Question: '''
public class Tab1 extends Fragment implements OnClickListener {
TextView text_fname, text_lname;
EditText edit_fname, edit_lname;
@Override
public View onCreateView(LayoutInflater inflater, ViewGroup container,
Bundle savedInstanceState) {
View v = inflater.inflate(R.layout.tab1, container, false);
text_fname = (TextView) v.findViewById(R.id.text1);
text_lname = (TextView) v.findViewById(R.id.text2);
edit_fname = (EditText) v.findViewById(R.id.edit1);
edit_lname = (EditText) v.findViewById(R.id.edit2);
Button button = (Button) v.findViewById(R.id.button1);
button.setOnClickListener(this);
return v;
}
@Override
public void onClick(View arg0) {
String fname1 = text_fname.getText().toString();
String fname2 = edit_fname.getText().toString();
String lname1 = text_lname.getText().toString();
String lname2 = edit_lname.getText().toString();
String space = " ";
String newLine = "
";
File file = null;
FileOutputStream fos = null;
try {
file = getActivity().getFilesDir();
fos = getActivity().openFileOutput("test.xls", Context.MODE_PRIVATE);
fos.write(fname1.getBytes());
fos.write(space.getBytes());
fos.write(fname2.getBytes());
fos.write(newLine.getBytes());
fos.write(lname1.getBytes());
fos.write(space.getBytes());
fos.write(lname2.getBytes());
fos.close();
} catch (FileNotFoundException e) {
// TODO Auto-generated catch block
e.printStackTrace();
} catch (IOException e) {
// TODO Auto-generated catch block
e.printStackTrace();
} finally {
try {
fos.close();
} catch (IOException e) {
// TODO Auto-generated catch block
e.printStackTrace();
}
}
if (fos!=null) {
try {
fos.close();
} catch (IOException e) {
// TODO Auto-generated catch block
e.printStackTrace();
}
}
Toast.makeText(getActivity(), "File saved in " + file, Toast.LENGTH_LONG).show();
}
}
'''
How can I put the fname2 and lname2 in the next cell when I open it in excel? I tried adding " " but it only add space. Here's the current output:

What I want is, the "mickey" and the "mouse" to be on the column B
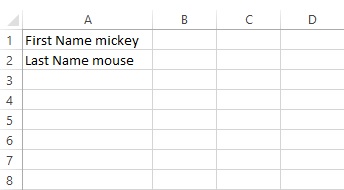
Answer: My understanding is that when you add a space it is literally just adding the character to your input, rather than telling Excel that you are looking at a new tab when you open it.
Try using '\s' instead of a space.
It might also be possible that a tab, rather than a space, is interepreted as a new cell, so I would give ' ' a go as well.
Also worth looking at the '.csv' file format, rather than '.xls' as '.csv' uses comma separated values instead and may be easier to read/write as your application gets more complicated, as it can be read into a String and processed easier in Java.